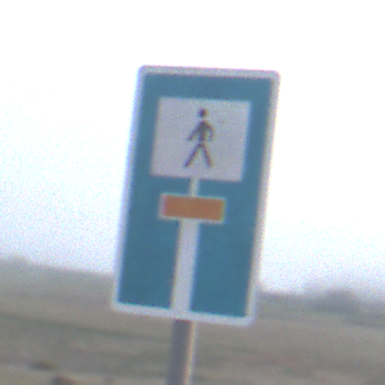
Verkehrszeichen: SackgasseFussgaengerDurchlaessig
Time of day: SunriseSunset
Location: Outdoor (Nature)
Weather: Overcast
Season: NotSpecified
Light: Natural